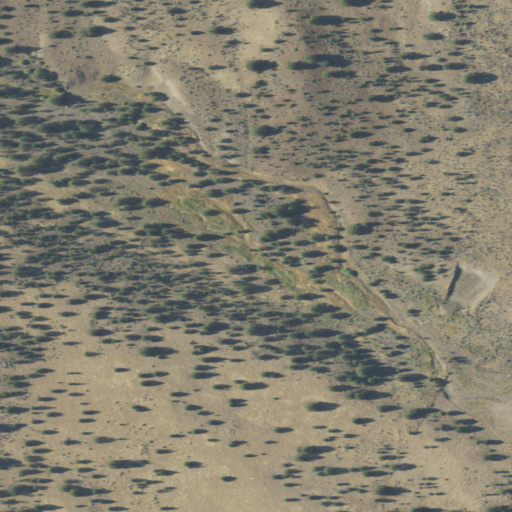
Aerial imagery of valley in Oregon named Mud Springs Gulch containing shrub, grassland, and woody wetlands